Question:
I am very new to Python. I've bought a few books and I am eager to learn from my mistakes. However, this book doesn't include why this error pops up, even though I thought I did everything correctly. I pasted a picture in for you to follow my steps!
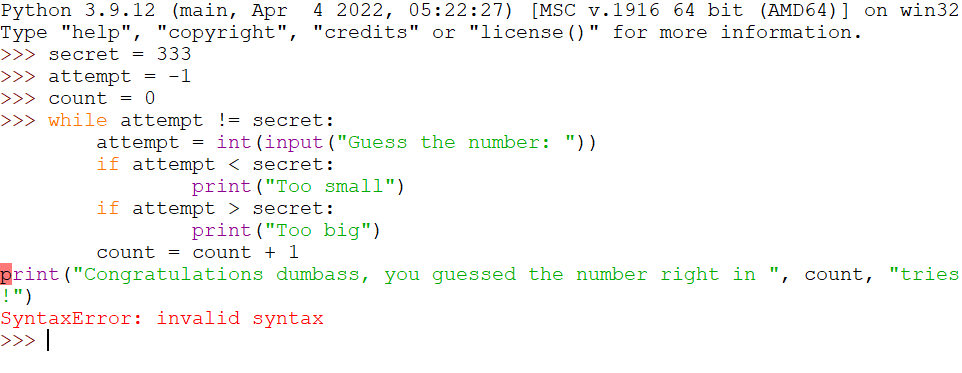
Answer: Python 3.6 or later. Used f-string.
'''
print(f"Congratulations dumbass, you guessed the number in {count} tries!")
'''